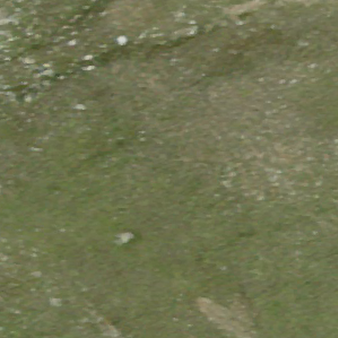
Label: other